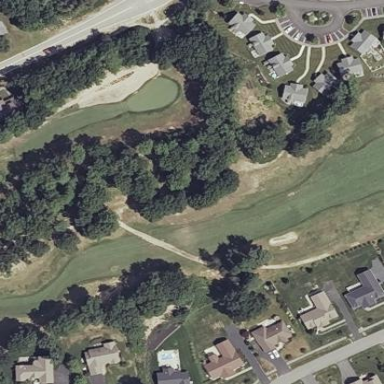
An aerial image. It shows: Rough area in golf course.